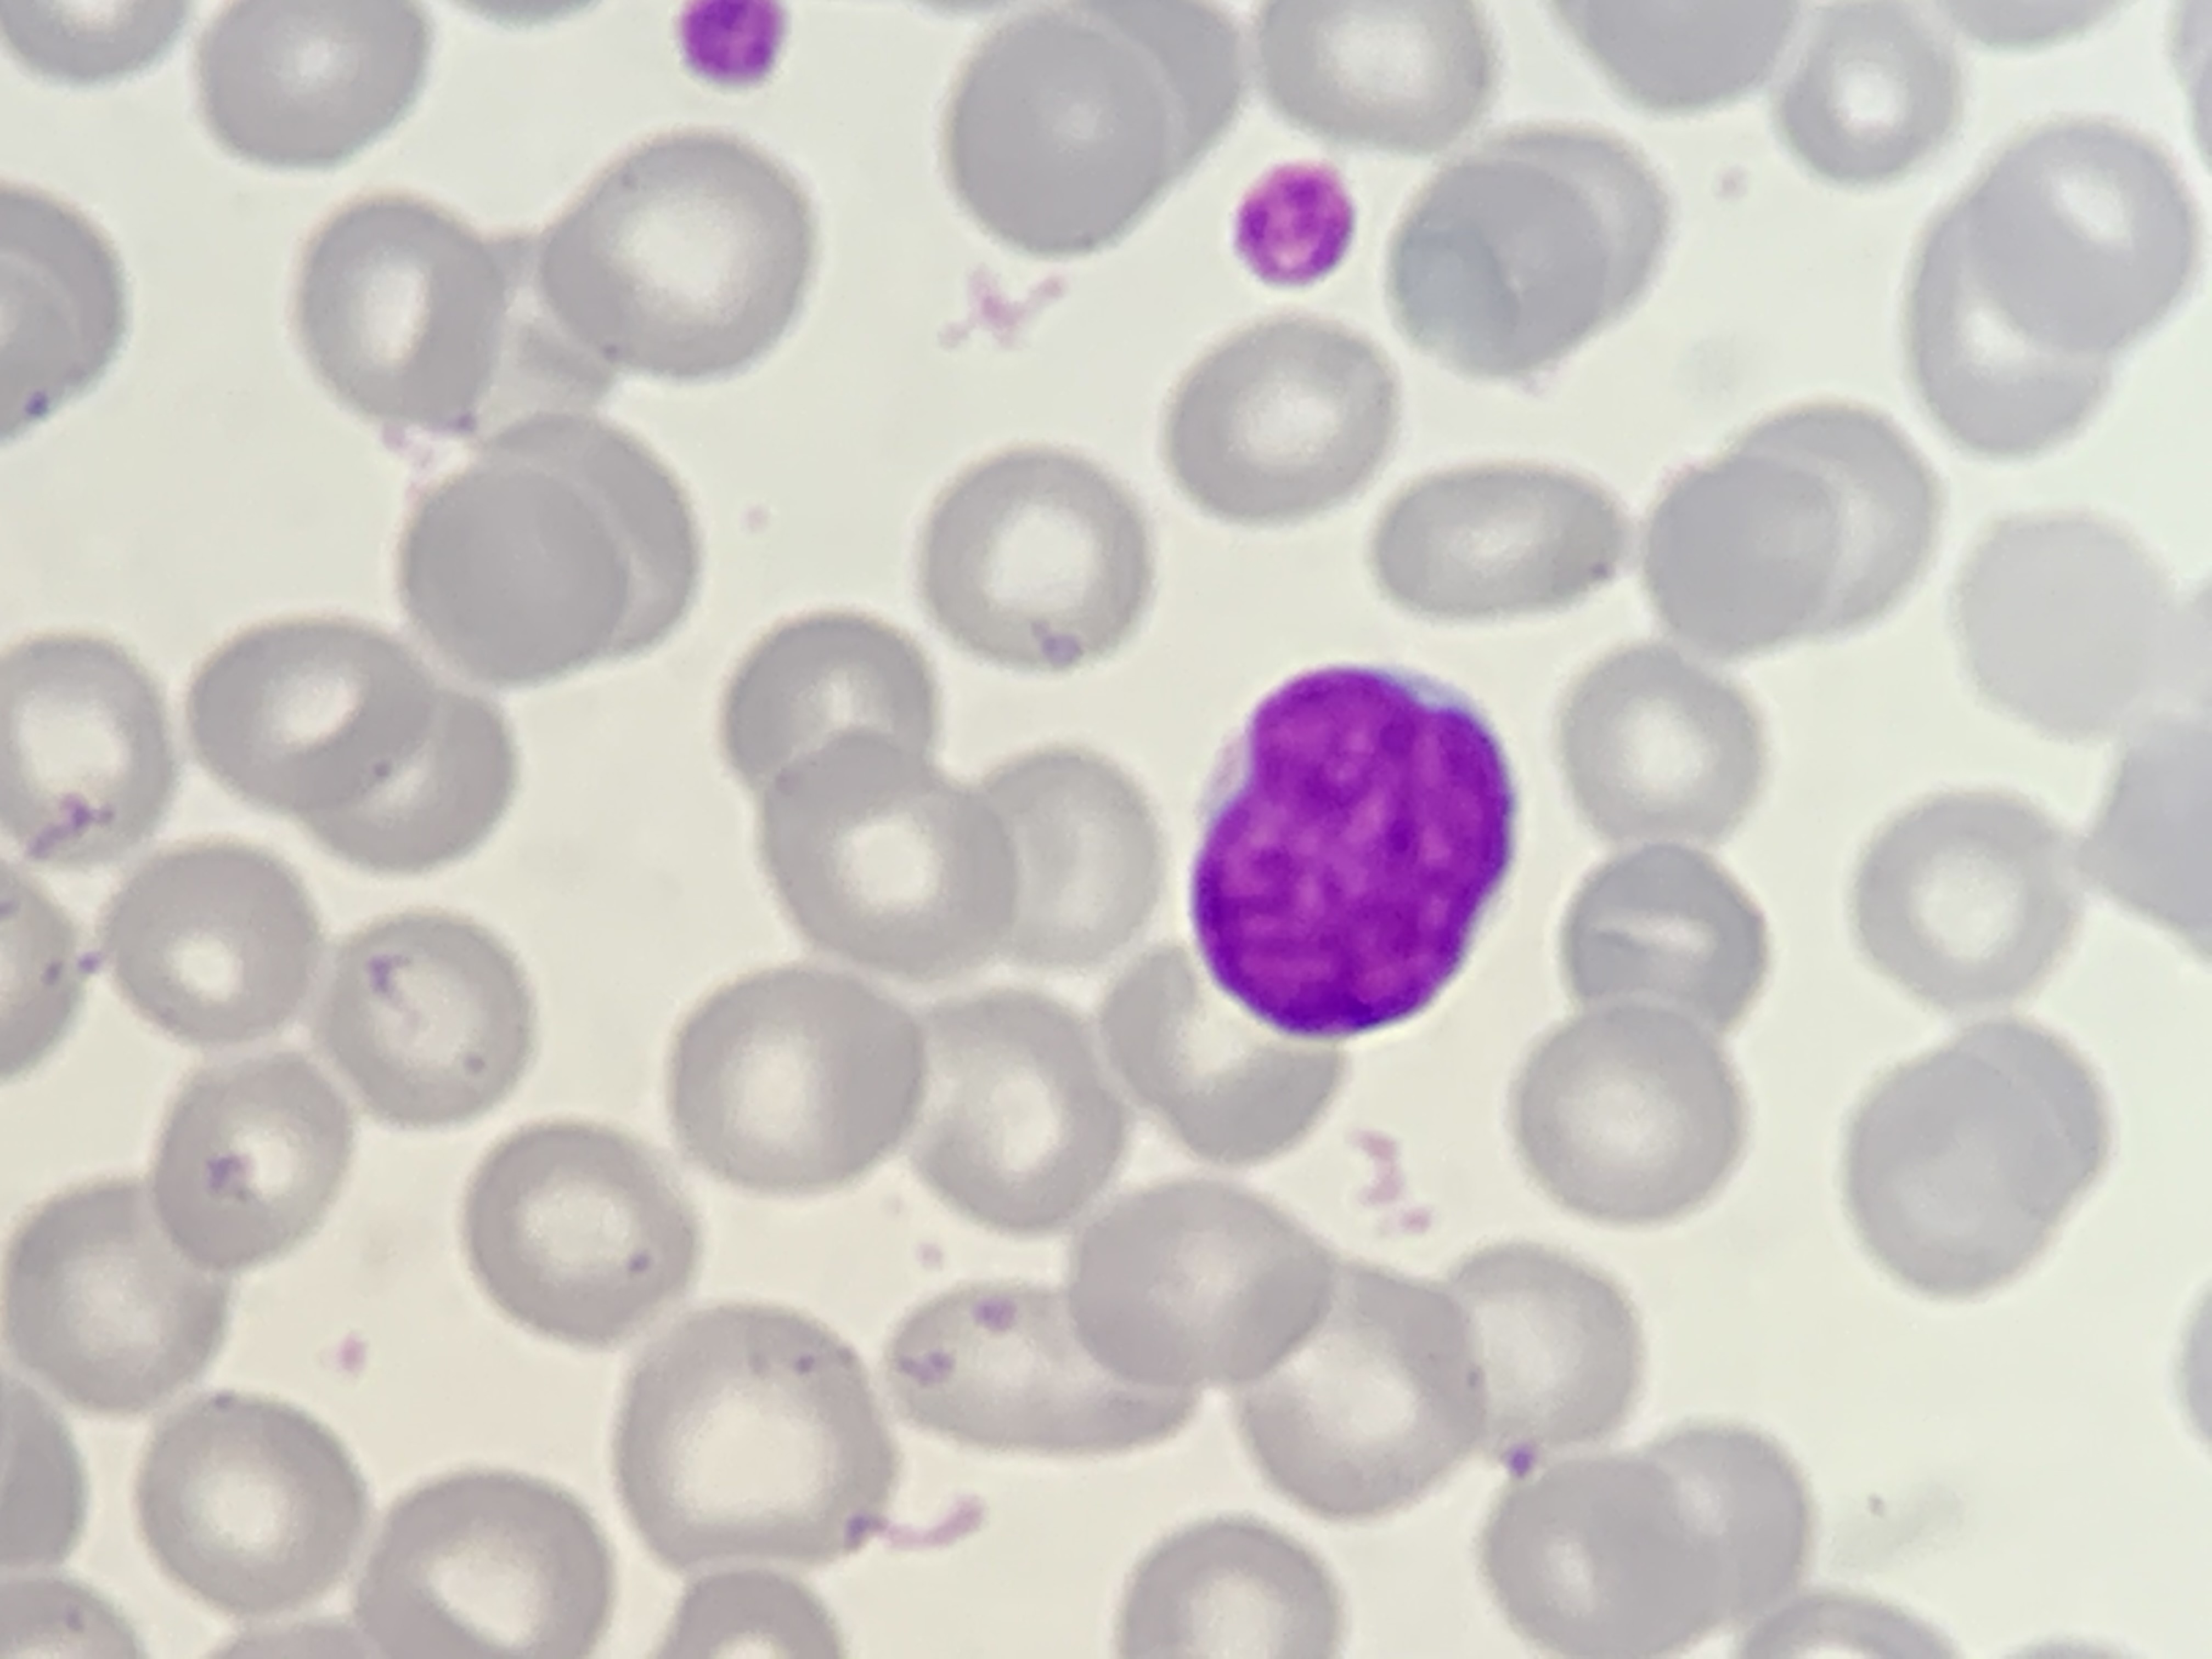
Cell type: LYMPHOCYTES